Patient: sex M, age 67
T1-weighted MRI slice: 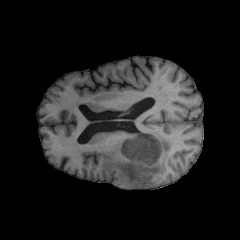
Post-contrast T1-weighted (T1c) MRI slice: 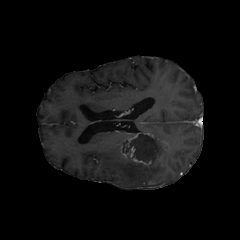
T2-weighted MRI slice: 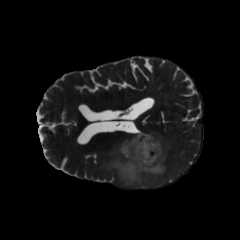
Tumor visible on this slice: yes
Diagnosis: Glioblastoma, IDH-wildtype
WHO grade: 4